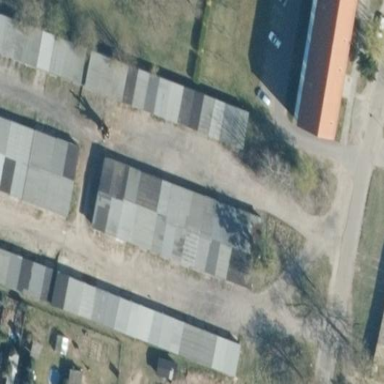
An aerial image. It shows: Group of garages.